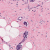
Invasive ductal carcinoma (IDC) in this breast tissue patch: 0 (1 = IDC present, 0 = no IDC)